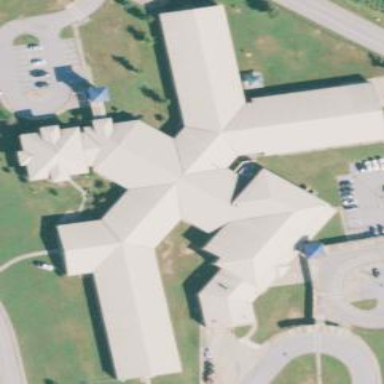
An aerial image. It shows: School building.